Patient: sex F, age 46
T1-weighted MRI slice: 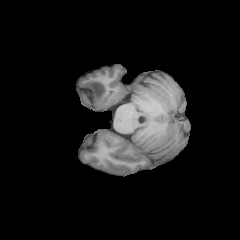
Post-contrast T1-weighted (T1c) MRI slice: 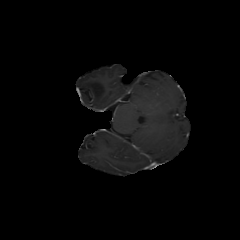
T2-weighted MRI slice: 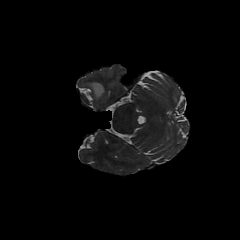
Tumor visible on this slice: yes
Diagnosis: Astrocytoma, IDH-mutant
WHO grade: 2